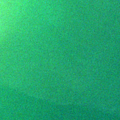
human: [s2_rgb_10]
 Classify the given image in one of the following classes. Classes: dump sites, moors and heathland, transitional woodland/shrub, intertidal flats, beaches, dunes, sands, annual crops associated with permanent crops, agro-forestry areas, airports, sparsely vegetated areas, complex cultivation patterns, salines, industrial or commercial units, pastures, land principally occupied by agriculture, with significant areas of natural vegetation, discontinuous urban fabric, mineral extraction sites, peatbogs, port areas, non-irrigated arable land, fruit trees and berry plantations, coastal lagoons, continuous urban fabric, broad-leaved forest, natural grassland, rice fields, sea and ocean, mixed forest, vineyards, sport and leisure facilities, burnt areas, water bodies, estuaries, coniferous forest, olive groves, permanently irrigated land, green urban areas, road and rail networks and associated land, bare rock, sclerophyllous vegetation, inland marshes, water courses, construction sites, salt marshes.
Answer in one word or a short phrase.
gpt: sea and ocean